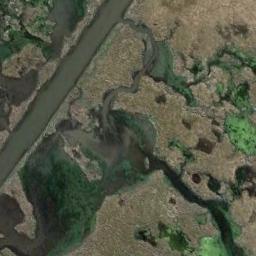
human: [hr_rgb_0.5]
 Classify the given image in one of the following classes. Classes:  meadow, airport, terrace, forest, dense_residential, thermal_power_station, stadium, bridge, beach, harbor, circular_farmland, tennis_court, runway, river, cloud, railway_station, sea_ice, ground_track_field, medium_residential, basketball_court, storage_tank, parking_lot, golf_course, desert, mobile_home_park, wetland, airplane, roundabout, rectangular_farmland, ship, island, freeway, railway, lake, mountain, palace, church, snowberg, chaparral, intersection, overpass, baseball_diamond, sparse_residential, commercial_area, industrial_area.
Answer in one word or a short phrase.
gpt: wetland